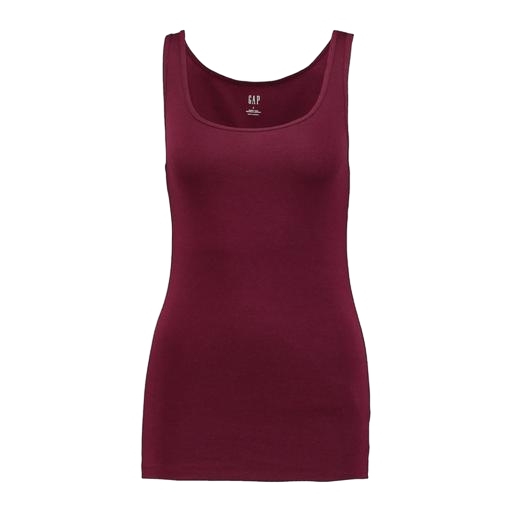
slim scoop tank, burgundy and black slim fit tank top, red supima long boyfriend tank, white background